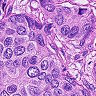
Metastatic tissue present: yes